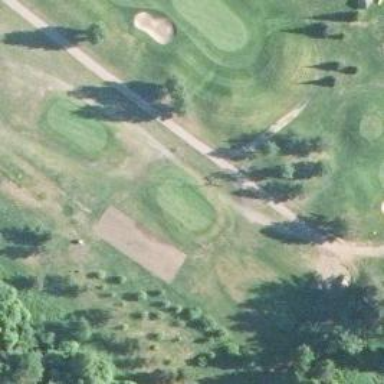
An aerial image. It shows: Footway that resembles golf path.